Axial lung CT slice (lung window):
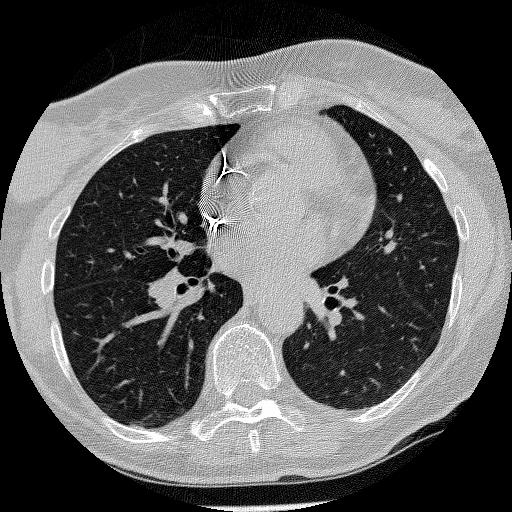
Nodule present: yes
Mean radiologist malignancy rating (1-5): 3.25